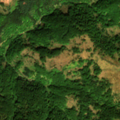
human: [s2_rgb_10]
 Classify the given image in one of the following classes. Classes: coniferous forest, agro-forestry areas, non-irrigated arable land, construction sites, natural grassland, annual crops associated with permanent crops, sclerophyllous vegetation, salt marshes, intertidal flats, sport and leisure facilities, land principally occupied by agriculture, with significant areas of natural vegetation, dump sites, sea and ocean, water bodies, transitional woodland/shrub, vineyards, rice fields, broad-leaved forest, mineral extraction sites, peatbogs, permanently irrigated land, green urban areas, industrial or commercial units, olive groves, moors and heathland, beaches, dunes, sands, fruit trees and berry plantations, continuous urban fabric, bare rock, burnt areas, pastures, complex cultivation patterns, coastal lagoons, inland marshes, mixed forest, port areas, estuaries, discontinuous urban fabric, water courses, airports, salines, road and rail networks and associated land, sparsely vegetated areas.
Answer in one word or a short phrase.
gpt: complex cultivation patterns, broad-leaved forest, mixed forest, natural grassland